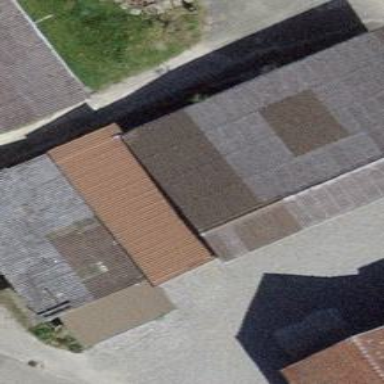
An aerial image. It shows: Building with flat roof.